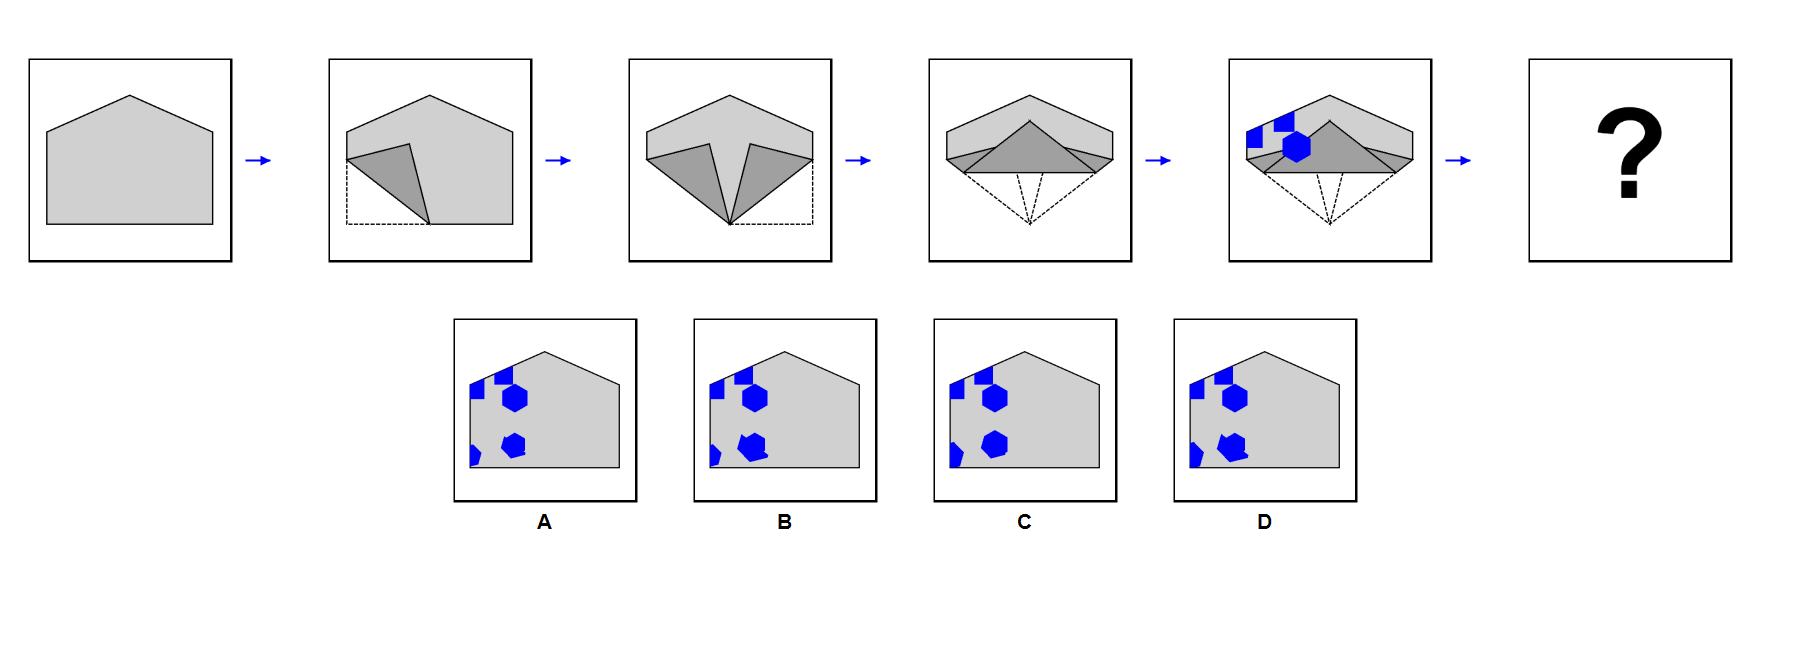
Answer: C